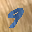
Label: 9